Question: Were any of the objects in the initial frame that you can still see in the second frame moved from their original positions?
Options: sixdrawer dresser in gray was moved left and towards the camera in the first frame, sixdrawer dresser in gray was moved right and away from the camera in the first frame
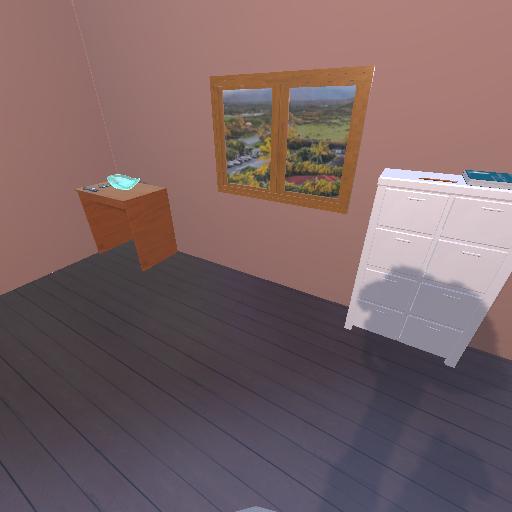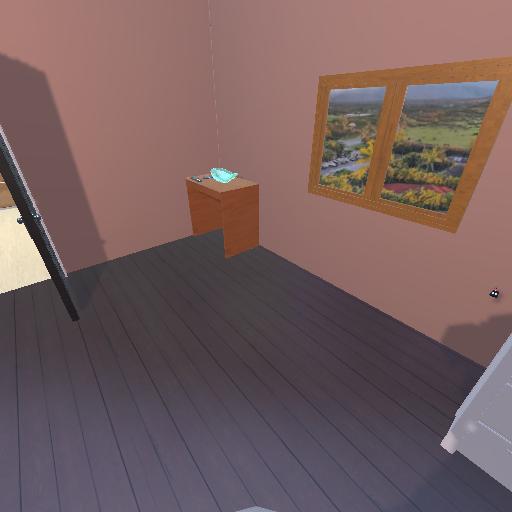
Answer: sixdrawer dresser in gray was moved left and towards the camera in the first frame